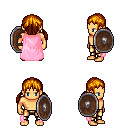
a pixel art fantasy rpg character, male body template, human, tanned skin, pink cape, gold greaves, dark blonde twin-tailed hairstyle, shield, four views (front, back, left, right), 2x2 character sprite sheet, small pixel art, hard edges, no anti-aliasing